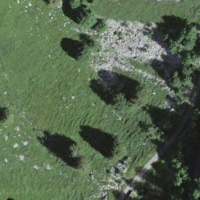
EUNIS habitat code: 23
Species observed at this site:
Traunsteinera globosa
Campanula thyrsoides